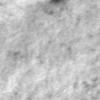
Label: no_change